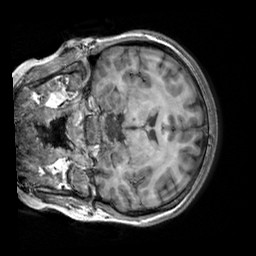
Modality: T1w
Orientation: coronal
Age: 23
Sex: female
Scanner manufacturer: siemens
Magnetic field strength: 3 T
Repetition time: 2.3 s
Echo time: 0.00303 s